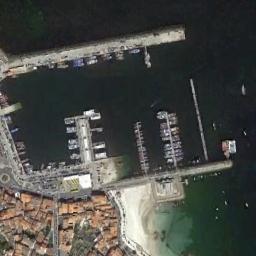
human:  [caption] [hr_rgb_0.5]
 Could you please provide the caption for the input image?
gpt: Many buildings are near the harbor .

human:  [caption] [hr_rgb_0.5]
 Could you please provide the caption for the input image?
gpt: The harbor with lots of neatly docked boats is next to a dense residential area .

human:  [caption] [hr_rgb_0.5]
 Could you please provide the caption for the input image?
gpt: There were different boats on either side of the harbor .

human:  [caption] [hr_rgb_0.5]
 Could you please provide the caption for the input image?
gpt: There are some yachts moored neatly on the sea side next to the harbor of the building, And there are still many empty spaces .

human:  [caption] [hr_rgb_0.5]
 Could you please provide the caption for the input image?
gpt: There are many brown buildings beside the harbor .